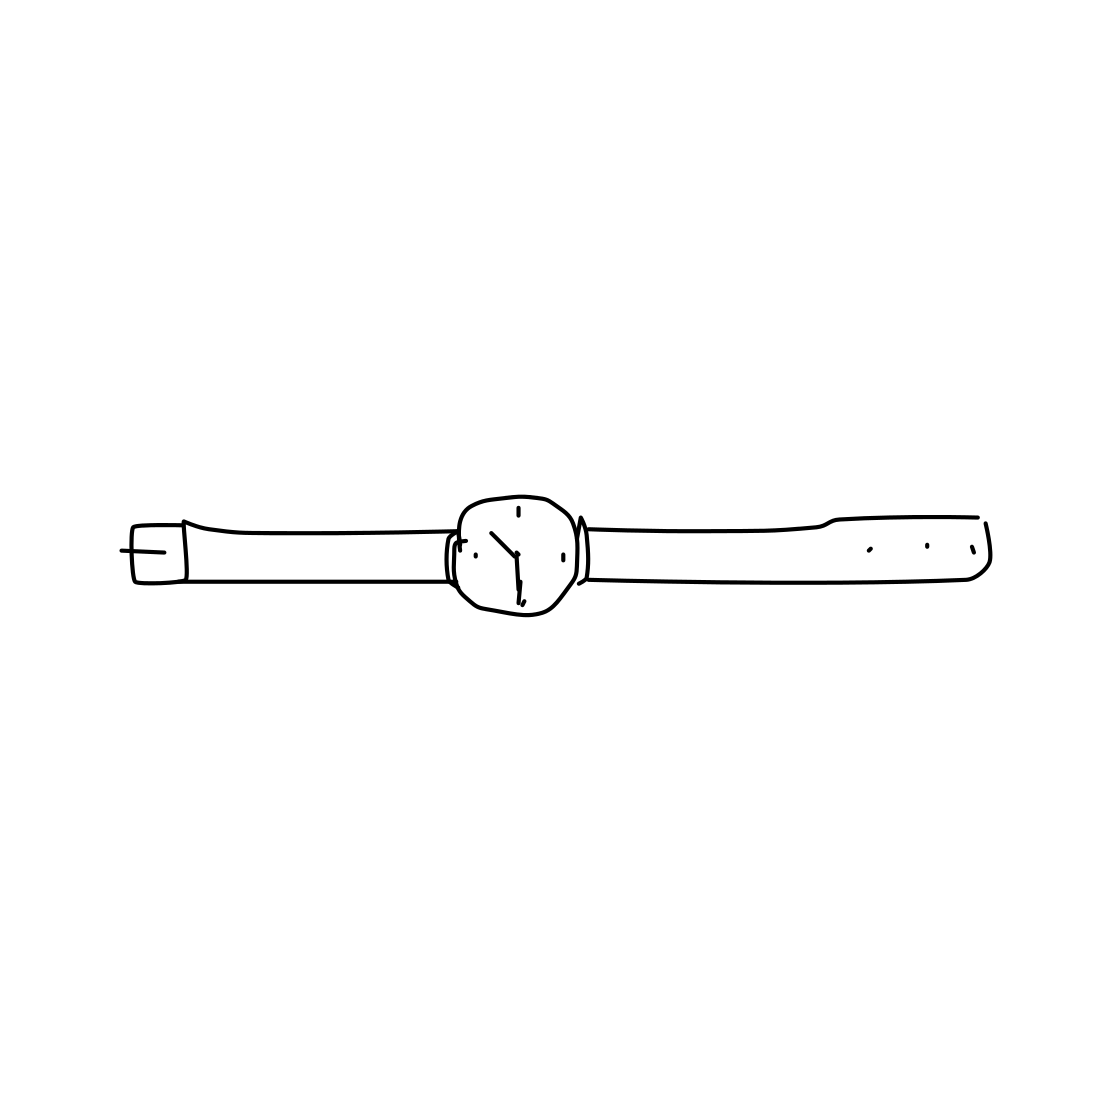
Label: wrist-watch